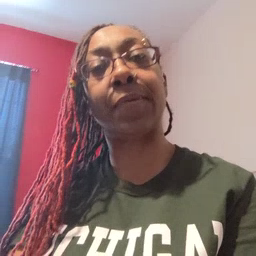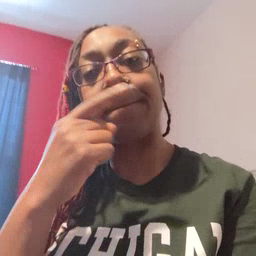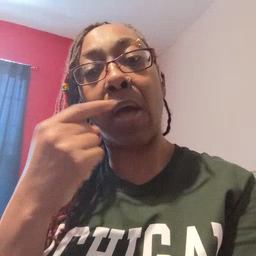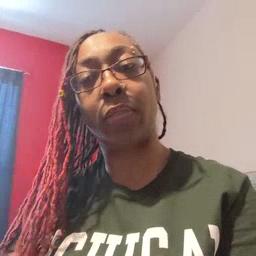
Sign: mouth